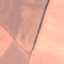
Land use / land cover class: AnnualCrop